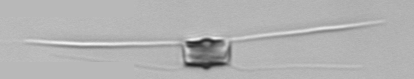
Label: Chaetoceros_didymus